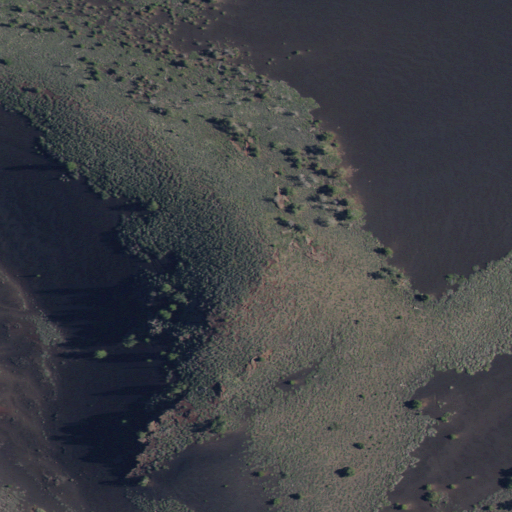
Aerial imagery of mountain in Idaho named Paisley Cone containing shrub, evergreen forest, barren land, and open water